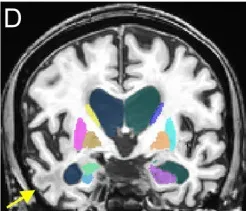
In vivo and postmortem MRI showing white matter lesions, brain atrophy, and enlarged ventricles. Segmentation of the lateral ventricles and subcortical nuclei on T1 scans acquired in 2016.
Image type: radiology (mri)